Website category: auto
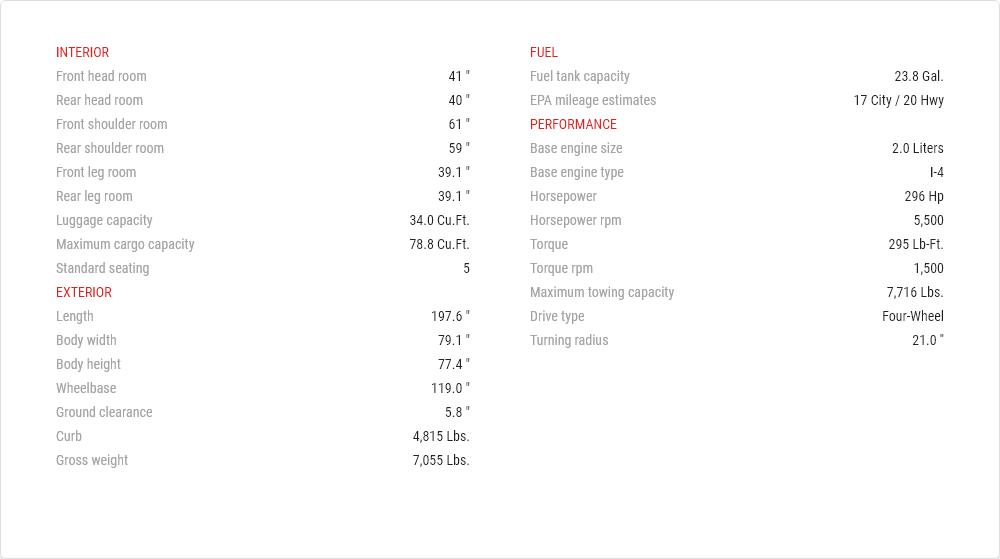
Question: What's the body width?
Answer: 79.1 "

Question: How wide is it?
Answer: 79.1 "

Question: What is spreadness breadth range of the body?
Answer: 79.1 "

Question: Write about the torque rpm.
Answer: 1,500

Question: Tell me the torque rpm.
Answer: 1,500

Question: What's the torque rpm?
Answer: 1,500

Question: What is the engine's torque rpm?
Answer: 1,500

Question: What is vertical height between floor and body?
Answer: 5.8 "

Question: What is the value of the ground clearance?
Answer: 5.8 "

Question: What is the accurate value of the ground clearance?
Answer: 5.8 "

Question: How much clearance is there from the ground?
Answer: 5.8 "

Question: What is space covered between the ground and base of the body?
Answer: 5.8 "

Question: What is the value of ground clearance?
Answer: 5.8 "

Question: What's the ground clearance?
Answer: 5.8 "

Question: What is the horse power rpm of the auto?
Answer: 5,500

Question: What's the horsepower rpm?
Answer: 5,500

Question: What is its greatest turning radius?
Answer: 21.0 ''

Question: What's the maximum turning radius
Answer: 21.0 ''

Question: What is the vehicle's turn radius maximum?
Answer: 21.0 ''

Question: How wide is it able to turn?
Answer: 21.0 ''

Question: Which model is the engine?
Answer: I-4

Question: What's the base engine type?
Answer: I-4

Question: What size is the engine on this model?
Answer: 2.0 liters

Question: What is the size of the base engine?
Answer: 2.0 liters

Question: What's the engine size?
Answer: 2.0 liters

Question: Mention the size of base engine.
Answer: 2.0 liters

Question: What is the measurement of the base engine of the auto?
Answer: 2.0 liters

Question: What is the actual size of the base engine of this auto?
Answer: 2.0 liters

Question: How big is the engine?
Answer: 2.0 liters

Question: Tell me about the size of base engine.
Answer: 2.0 liters

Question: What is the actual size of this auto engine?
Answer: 2.0 liters

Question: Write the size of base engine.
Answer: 2.0 liters

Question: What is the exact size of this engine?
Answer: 2.0 liters

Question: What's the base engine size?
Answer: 2.0 liters

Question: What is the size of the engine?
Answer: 2.0 liters

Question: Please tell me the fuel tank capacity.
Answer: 23.8 gal.

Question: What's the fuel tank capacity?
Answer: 23.8 gal.

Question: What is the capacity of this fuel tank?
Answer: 23.8 gal.

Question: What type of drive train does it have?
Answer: four-wheel

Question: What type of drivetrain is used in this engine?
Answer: four-wheel

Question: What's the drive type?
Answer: four-wheel

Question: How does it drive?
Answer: four-wheel

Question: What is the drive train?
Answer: four-wheel

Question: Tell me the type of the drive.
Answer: four-wheel

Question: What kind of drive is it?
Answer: four-wheel

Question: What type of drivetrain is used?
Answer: four-wheel

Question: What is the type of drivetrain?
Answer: four-wheel

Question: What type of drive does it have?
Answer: four-wheel

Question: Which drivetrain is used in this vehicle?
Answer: four-wheel

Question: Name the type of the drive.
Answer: four-wheel

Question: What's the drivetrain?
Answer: four-wheel

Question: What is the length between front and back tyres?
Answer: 119.0 "

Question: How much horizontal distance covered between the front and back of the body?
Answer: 119.0 "

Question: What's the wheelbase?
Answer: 119.0 "

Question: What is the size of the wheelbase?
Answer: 119.0 "

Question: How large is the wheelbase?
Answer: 119.0 "

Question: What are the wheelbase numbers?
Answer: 119.0 "

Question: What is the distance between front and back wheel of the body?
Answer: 119.0 "

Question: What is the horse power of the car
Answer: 296 hp

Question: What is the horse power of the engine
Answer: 296 hp

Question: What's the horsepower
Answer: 296 hp

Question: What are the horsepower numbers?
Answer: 296 hp

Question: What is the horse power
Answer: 296 hp

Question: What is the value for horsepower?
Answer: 296 hp